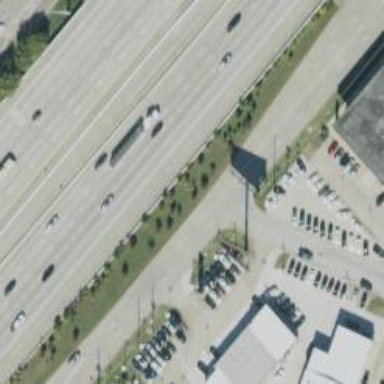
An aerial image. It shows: Secondary road with frontage road.